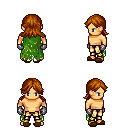
a pixel art fantasy rpg character, male body template, human, tanned skin, green tattered cape, gold greaves, brunette loose hair, metal gloves, brown slippers, four views (front, back, left, right), 2x2 character sprite sheet, small pixel art, hard edges, no anti-aliasing